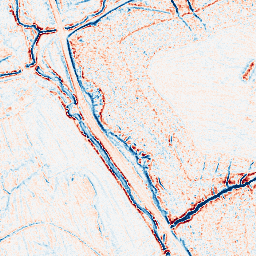
Category: edge_preserving
Decomposition family: anisotropic_diffusion
Decomposition parameters: iterations: 5
kappa: 100
gamma: 0.2
Upsampling method: sinc_hamming
Upsampling parameters: scale: 4
kernel_size: 8
Upsampling scale: 4